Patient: sex M, age 71
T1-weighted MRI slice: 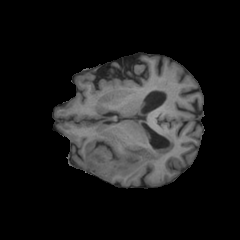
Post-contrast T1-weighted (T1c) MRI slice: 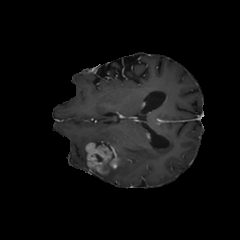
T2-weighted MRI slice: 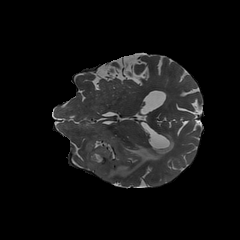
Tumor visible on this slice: yes
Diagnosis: Glioblastoma, IDH-wildtype
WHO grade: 4